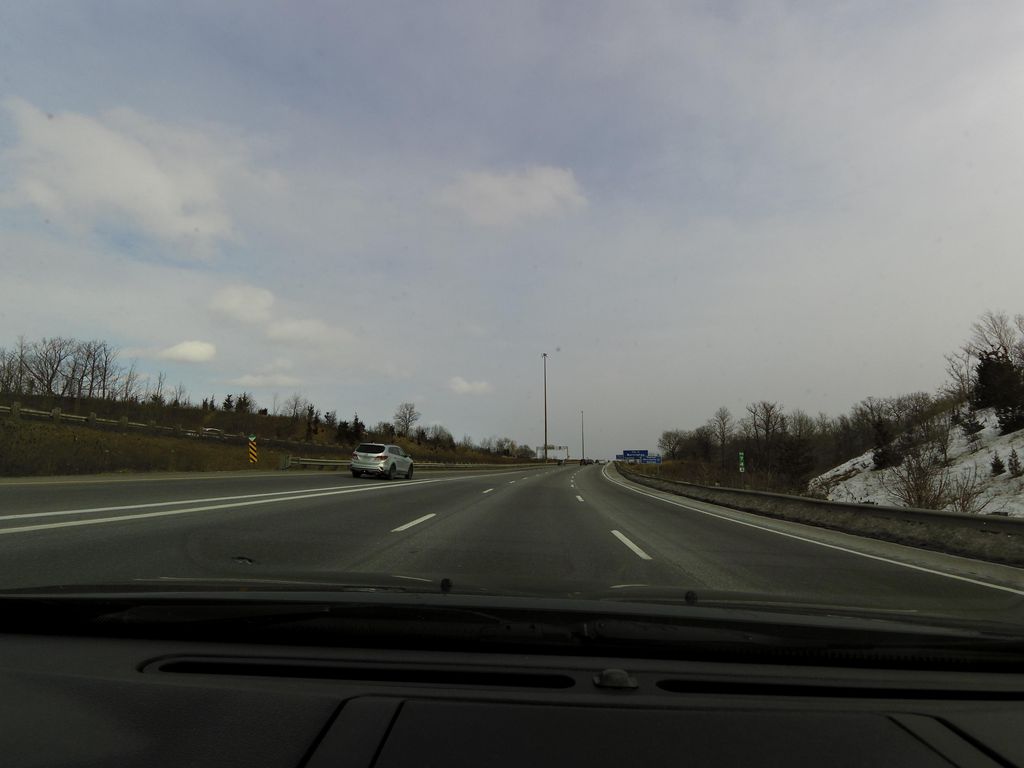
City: hamilton